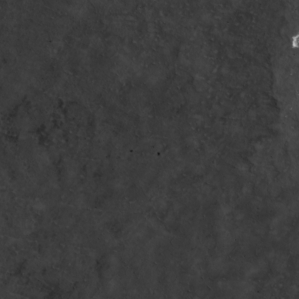
Label: non_frost